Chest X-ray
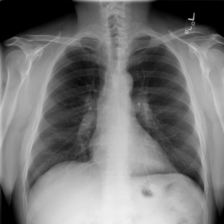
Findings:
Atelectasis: negative
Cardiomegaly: negative
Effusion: negative
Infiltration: negative
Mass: negative
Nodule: negative
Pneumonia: negative
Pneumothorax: negative
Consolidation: negative
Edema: negative
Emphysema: negative
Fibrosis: negative
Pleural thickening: negative
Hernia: negative